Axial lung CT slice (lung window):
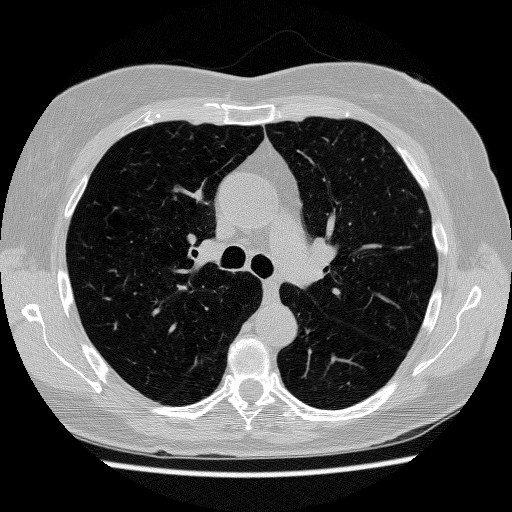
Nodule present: yes
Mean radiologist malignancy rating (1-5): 2